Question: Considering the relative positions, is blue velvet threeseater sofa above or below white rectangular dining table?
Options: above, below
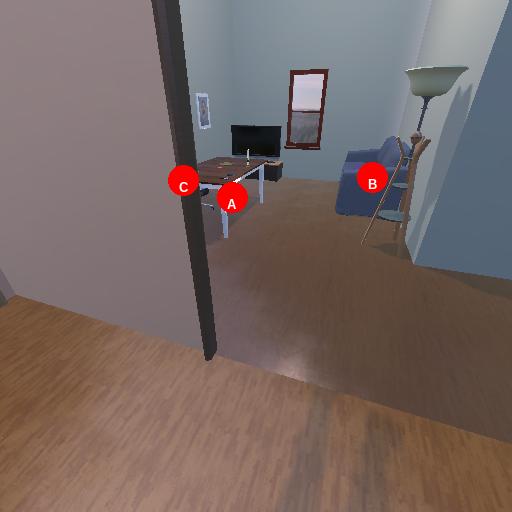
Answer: above